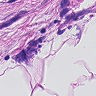
Metastatic tissue present: yes